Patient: sex F, age 83
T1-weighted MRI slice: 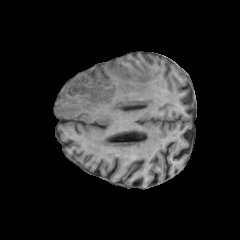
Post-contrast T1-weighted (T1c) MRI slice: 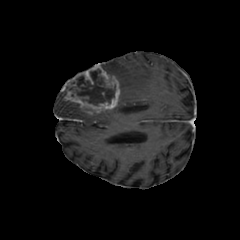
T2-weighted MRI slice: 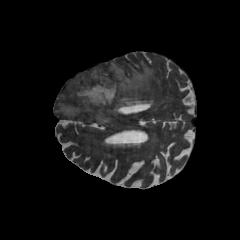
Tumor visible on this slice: yes
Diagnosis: Glioblastoma, IDH-wildtype
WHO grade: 4